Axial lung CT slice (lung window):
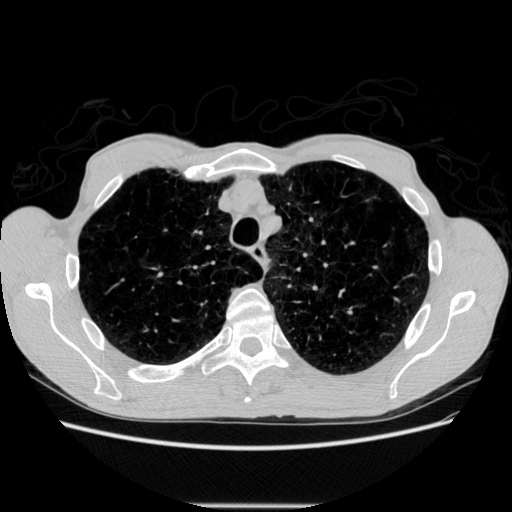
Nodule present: no